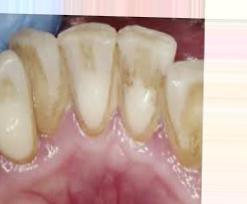
Condition: Tooth Discoloration